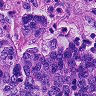
Metastatic tissue present: yes